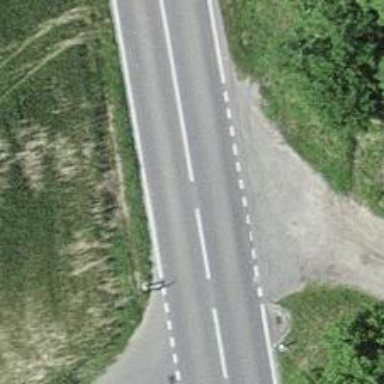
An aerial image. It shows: Secondary road with asphalt surface.